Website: lowes
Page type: cart
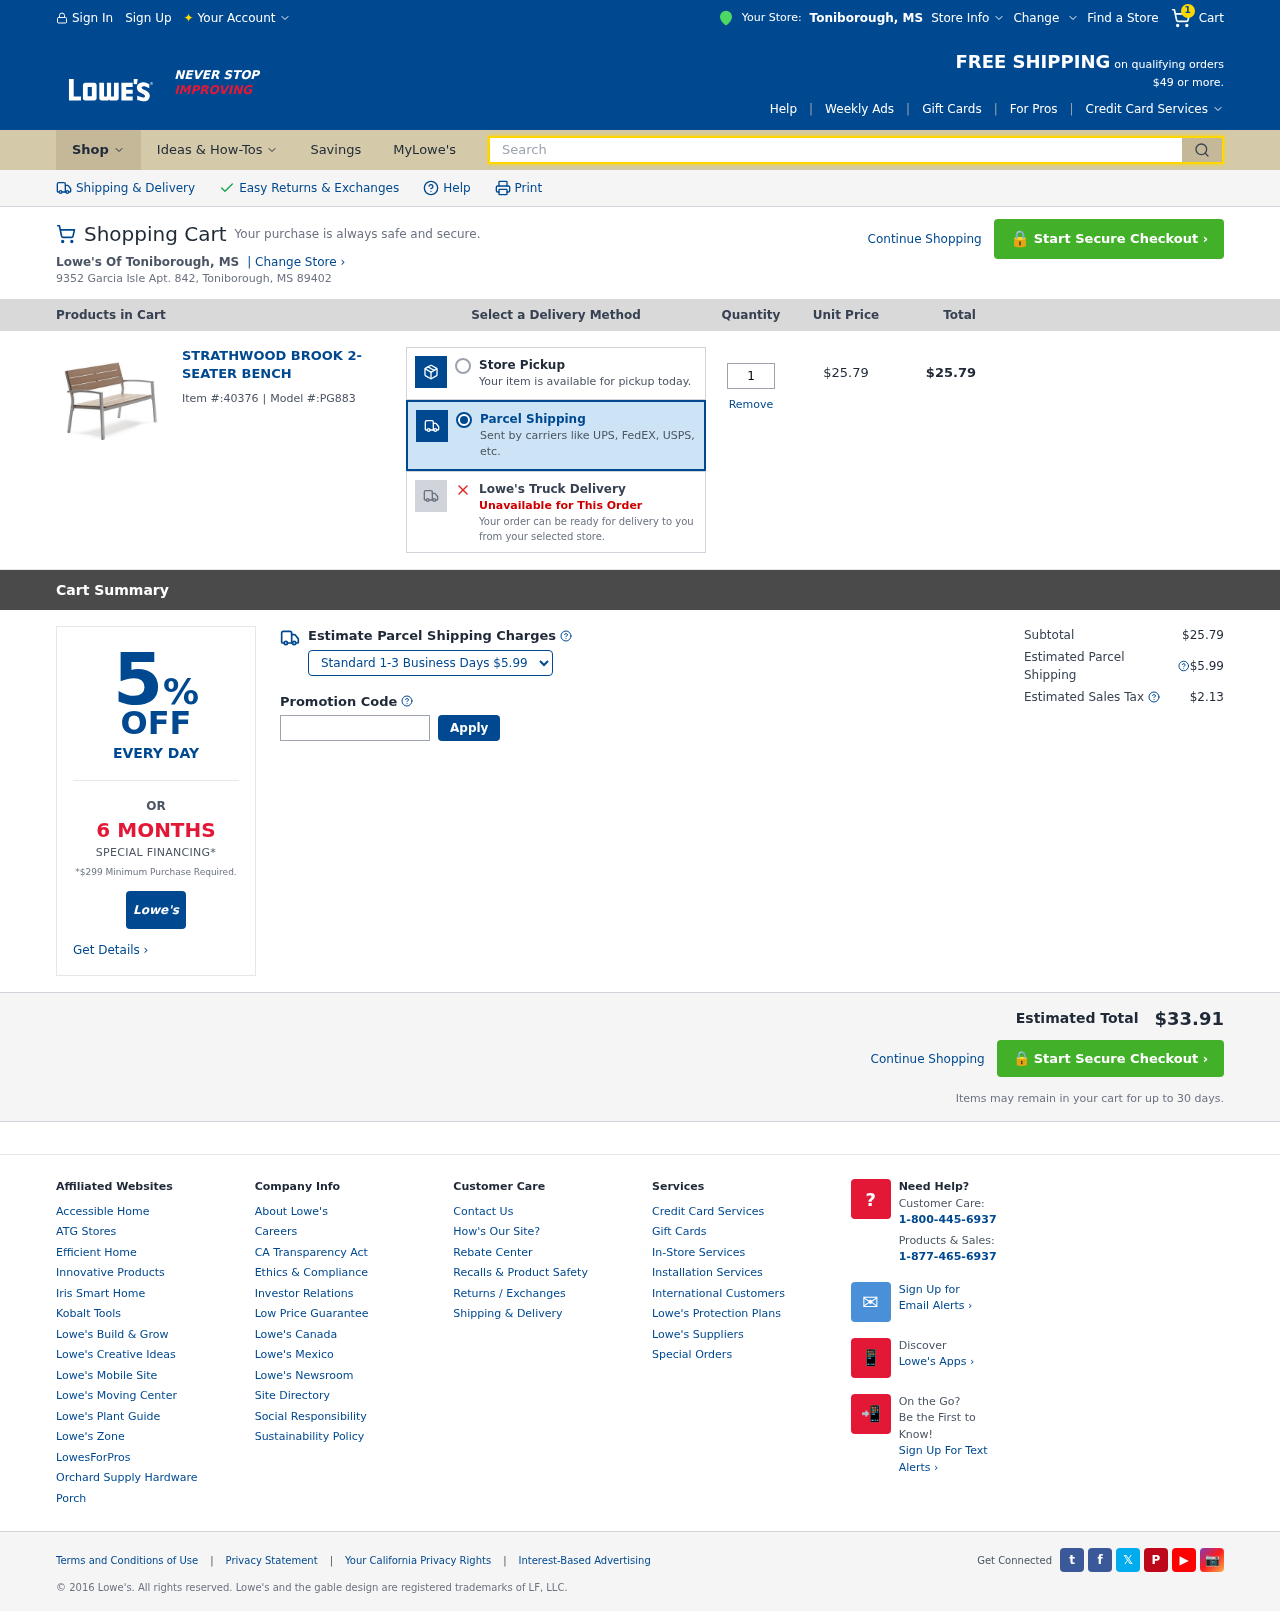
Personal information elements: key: PII_CITY
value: Toniborough
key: PII_STATE_ABBR
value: MS
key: PII_STREET
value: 9352 Garcia Isle Apt. 842
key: PII_CITY_STATE_ZIP
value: Toniborough, MS 89402
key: PII_PROMO_CODE
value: WINTER46
Product elements: key: PRODUCT1_NAME
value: Strathwood Brook 2-Seater Bench
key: PRODUCT1_PRICE
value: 25.79
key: PRODUCT1_QUANTITY
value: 1
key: PRODUCT1_ITEM_ID
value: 40376
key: PRODUCT1_MODEL_ID
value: PG883
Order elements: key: ORDER_NUM_ITEMS
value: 1
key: ORDER_ITEM_TOTAL
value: $25.79
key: ORDER_SUBTOTAL
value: $25.79
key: ORDER_SHIPPING_COST
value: $5.99
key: ORDER_TAX
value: $2.13
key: ORDER_TOTAL
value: $33.91
Search elements: key: HEADER_SEARCH
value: Search